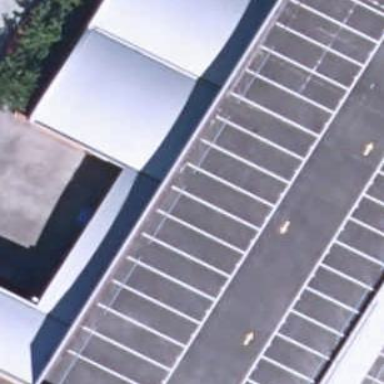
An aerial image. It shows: Industrial building.